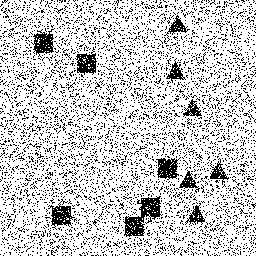
Squares: 6
Triangles: 6
Stars: 0
Total shapes: 12